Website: home-depot
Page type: review-order
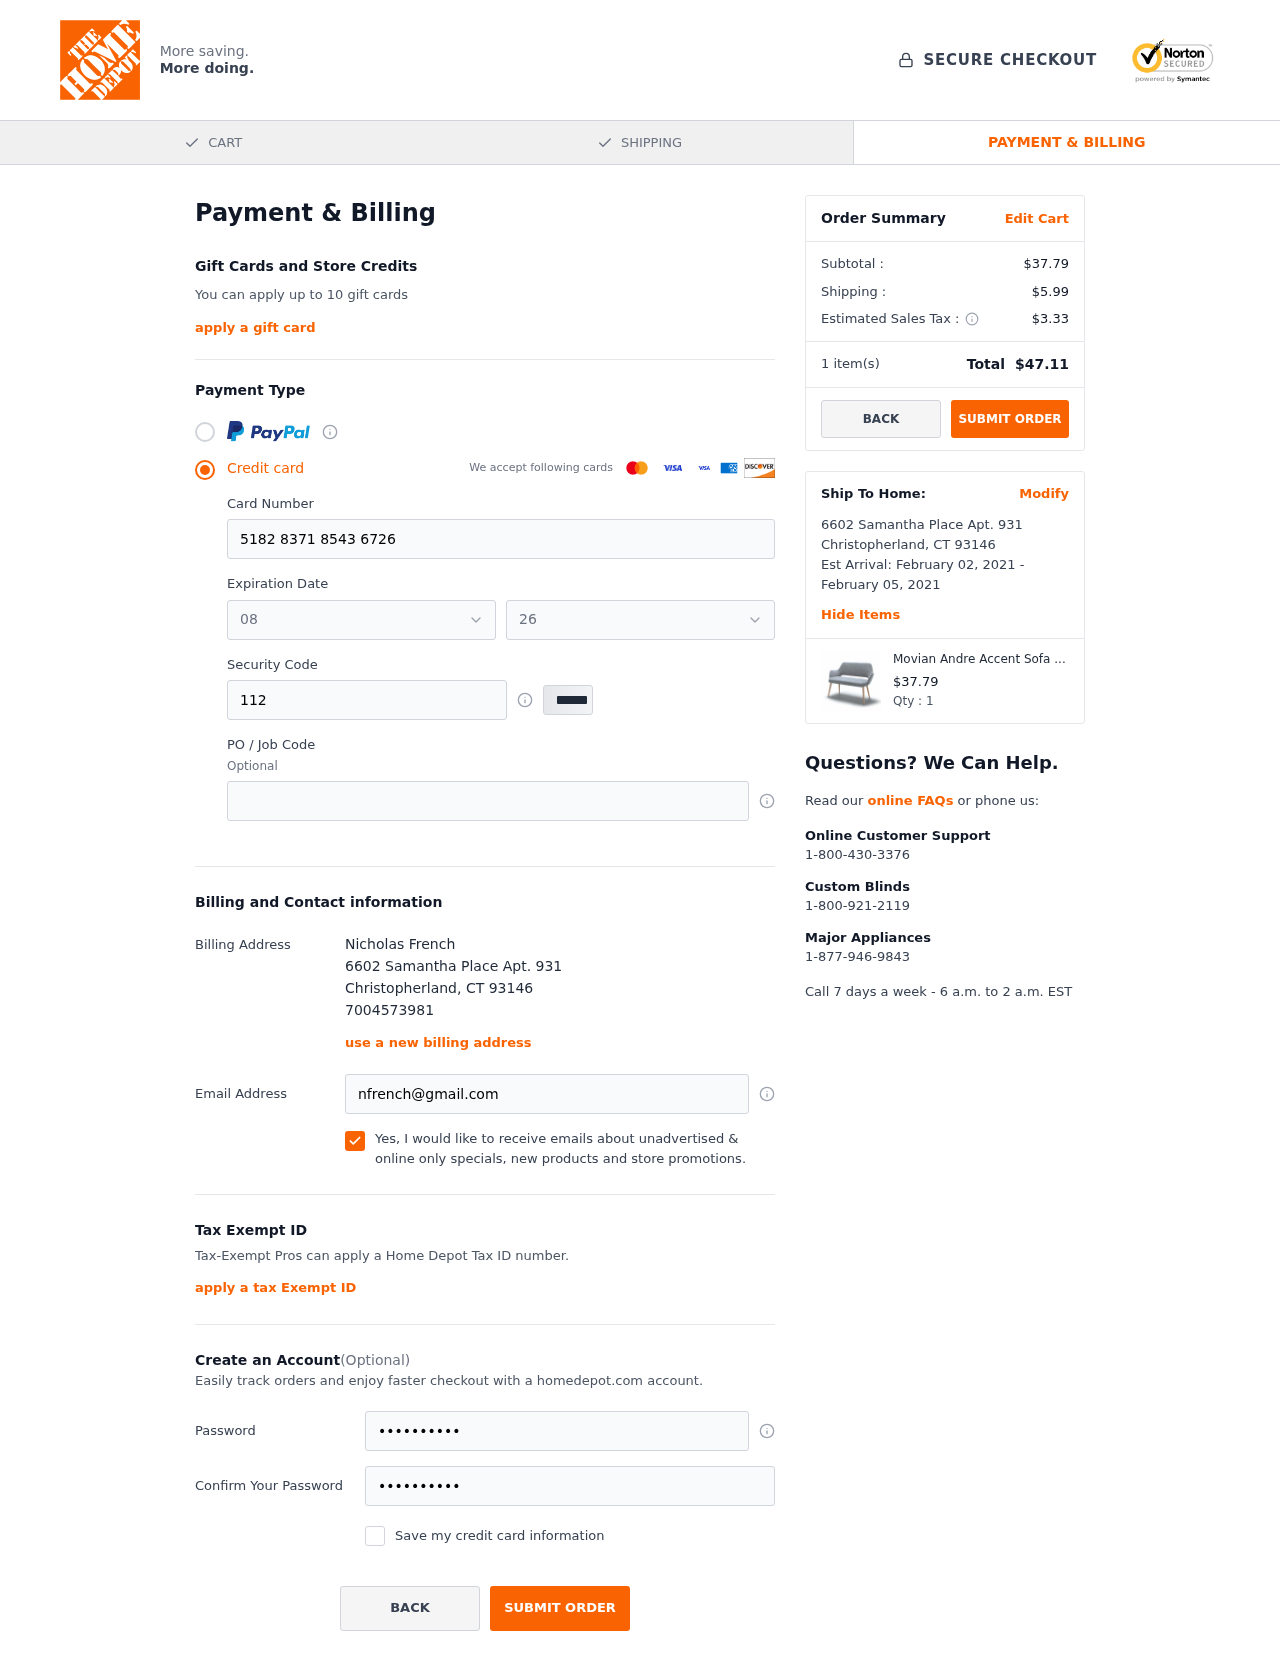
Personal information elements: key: PII_CARD_EXPIRY_MONTH
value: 08
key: PII_CARD_EXPIRY_YEAR
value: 26
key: PII_CITY
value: Christopherland
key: PII_FULLNAME
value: Nicholas French
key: PII_PHONE
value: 7004573981
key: PII_POSTCODE
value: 93146
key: PII_STATE_ABBR
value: CT
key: PII_STREET
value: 6602 Samantha Place Apt. 931
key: PII_CARD_NUMBER
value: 5182 8371 8543 6726
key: PII_CARD_CVV
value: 112
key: PII_EMAIL
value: nfrench@gmail.com
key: PII_POSTCODE_FULL
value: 93146
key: PII_POSTCODE_NUMERIC
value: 93146
Product elements: key: PRODUCT1_NAME
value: Movian Andre Accent Sofa - Light Grey
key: PRODUCT1_PRICE
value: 37.79
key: PRODUCT1_QUANTITY
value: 1
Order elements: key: ORDER_SUBTOTAL
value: $37.79
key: ORDER_SHIPPING_COST
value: $5.99
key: ORDER_TAX
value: $3.33
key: ORDER_NUM_ITEMS
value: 1
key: ORDER_TOTAL
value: $47.11
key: ORDER_SHIPPING_DATE
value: February 02, 2021
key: ORDER_DELIVERY_DATE
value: February 05, 2021